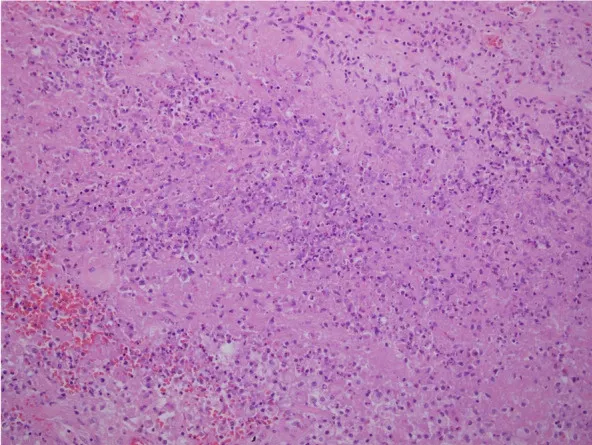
The section shows granulomatous inflammation with foci of necrosis in the center.
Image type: pathology (h&e)